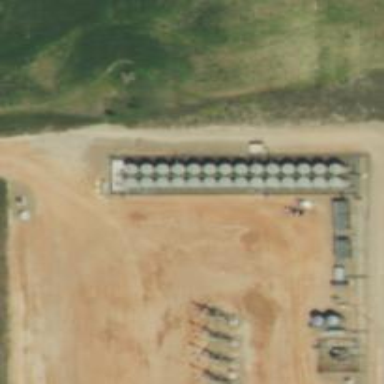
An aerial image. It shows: Storage tank that is man-made.